Question: I am planning to have search functionality in WPF like it happens in Google Chrome browser. The sample is shown below

I have the backend code ready, but I want to have a TextBox like the one shown below - in which I can display the results also(like 0 of 0).
Also I would like to have the arrow marks for next and prev.
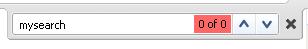
Answer: A custom control can be created using following code:
'''
public class SearchTextBox : Control
{
public String Text
{
get { return (String)GetValue(TextProperty); }
set { SetValue(TextProperty, value); }
}
// Using a DependencyProperty as the backing store for Text. This enables animation, styling, binding, etc...
public static readonly DependencyProperty TextProperty =
DependencyProperty.Register("Text", typeof(String), typeof(SearchTextBox), new UIPropertyMetadata(null));
public String SearchStatusText
{
get { return (String)GetValue(SearchStatusTextProperty); }
set { SetValue(SearchStatusTextProperty, value); }
}
// Using a DependencyProperty as the backing store for SearchStatusText. This enables animation, styling, binding, etc...
public static readonly DependencyProperty SearchStatusTextProperty =
DependencyProperty.Register("SearchStatusText", typeof(String), typeof(SearchTextBox), new UIPropertyMetadata(null));
static SearchTextBox()
{
DefaultStyleKeyProperty.OverrideMetadata(typeof(SearchTextBox), new FrameworkPropertyMetadata(typeof(SearchTextBox)));
}
}
'''
Style in Generic.xaml
'''
<Style TargetType="{x:Type local:SearchTextBox}">
<Setter Property="Template">
<Setter.Value>
<ControlTemplate TargetType="{x:Type local:SearchTextBox}">
<Border Background="{TemplateBinding Background}"
BorderBrush="{TemplateBinding BorderBrush}"
BorderThickness="{TemplateBinding BorderThickness}">
<Grid>
<Grid.ColumnDefinitions>
<ColumnDefinition />
<ColumnDefinition Width="Auto" />
<ColumnDefinition Width="Auto" />
<ColumnDefinition Width="Auto" />
</Grid.ColumnDefinitions>
<TextBox Grid.Column="0"
Text="{TemplateBinding Text}" />
<TextBlock Grid.Column="1"
Text="{TemplateBinding SearchStatusText}"></TextBlock>
<Button Grid.Column="2">
<Polyline Points="0,10 5,0 10,10"
Stroke="Black"
StrokeThickness="2" />
</Button>
<Button Grid.Column="3">
<Polyline Points="0,0 5,10 10,0"
Stroke="Black"
StrokeThickness="2" />
</Button>
</Grid>
</Border>
</ControlTemplate>
</Setter.Value>
</Setter>
</Style>
'''
You will need to change it according to your needs. But this should be a good starting point.